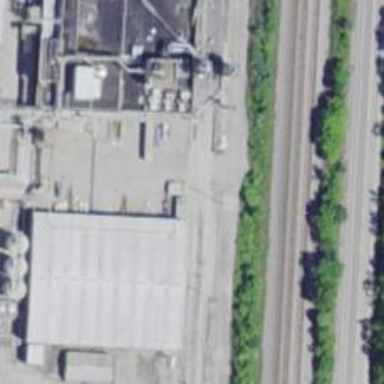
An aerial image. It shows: Railway yard in service.